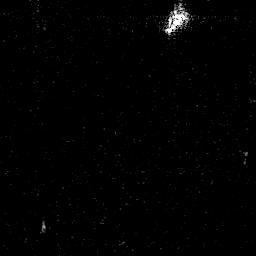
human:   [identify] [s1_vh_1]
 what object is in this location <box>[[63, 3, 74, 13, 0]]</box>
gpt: <ref>1 medium ship at the top</ref>